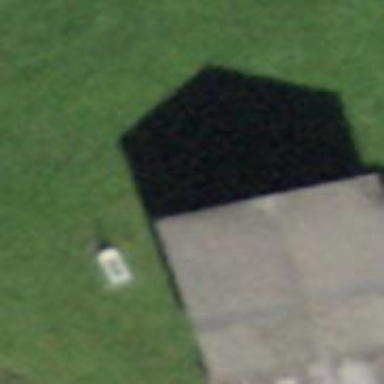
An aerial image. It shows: Rural barn.